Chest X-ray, AP view. Patient: 69 years old, sex M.
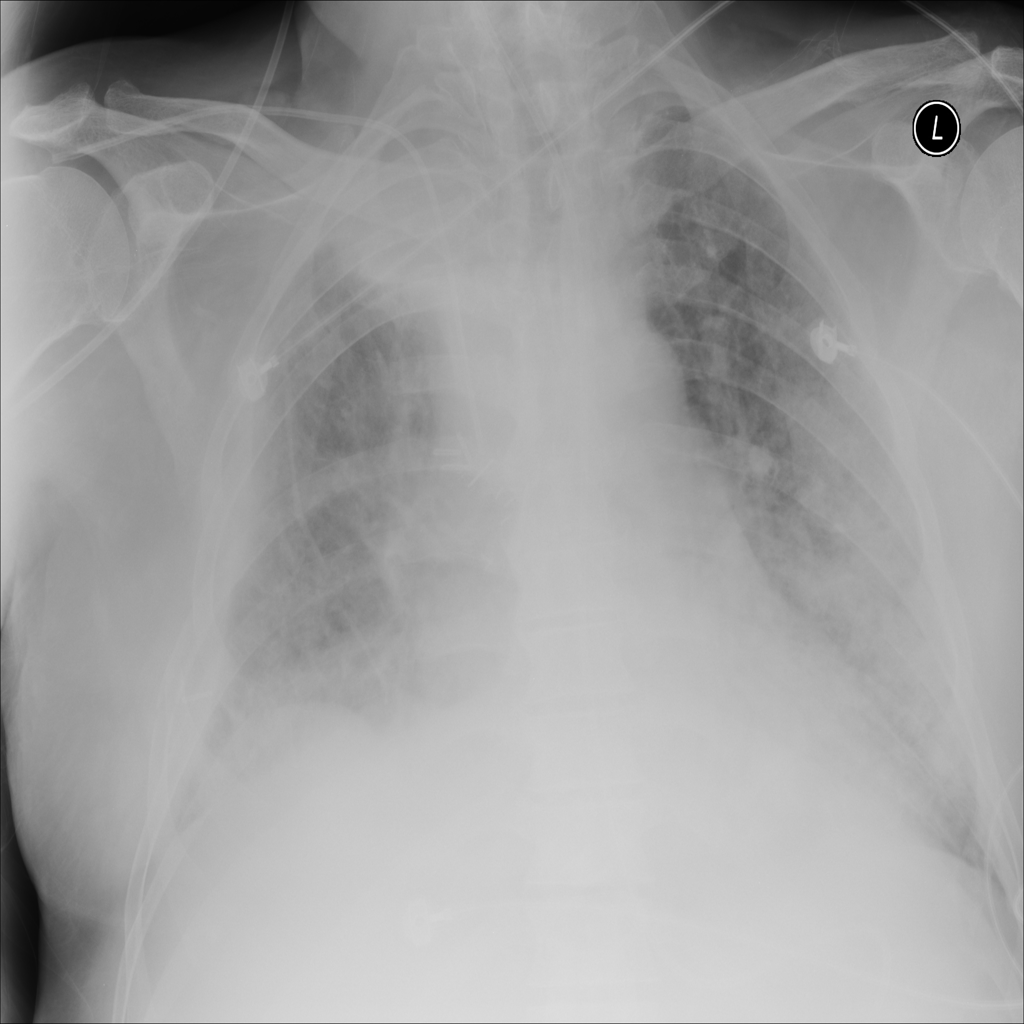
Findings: No Finding